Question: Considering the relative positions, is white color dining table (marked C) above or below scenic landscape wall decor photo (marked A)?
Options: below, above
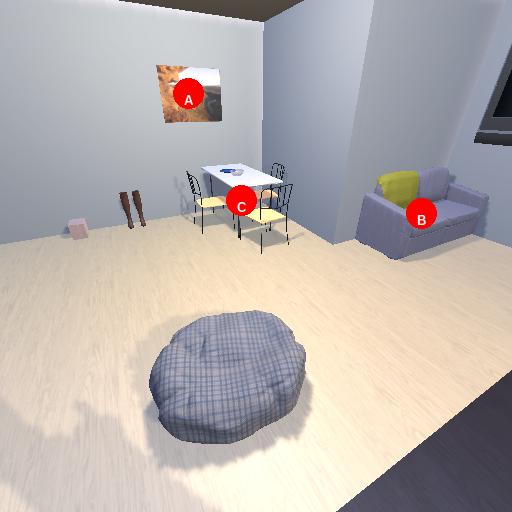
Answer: below